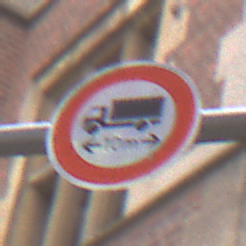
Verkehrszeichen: TatsaechlicheLaenge
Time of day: Midday
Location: Outdoor (Urban)
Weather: Overcast
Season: NotSpecified
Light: Natural